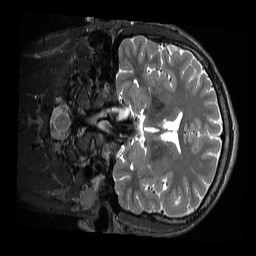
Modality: T2w
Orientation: coronal
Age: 22
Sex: male